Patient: sex F, age 38
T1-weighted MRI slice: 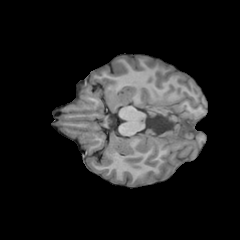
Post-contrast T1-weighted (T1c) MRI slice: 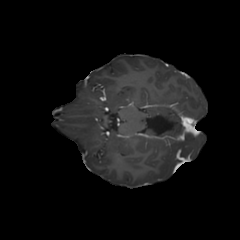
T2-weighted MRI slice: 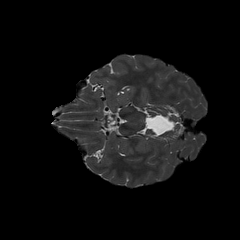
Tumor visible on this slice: no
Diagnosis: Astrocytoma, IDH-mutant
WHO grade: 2